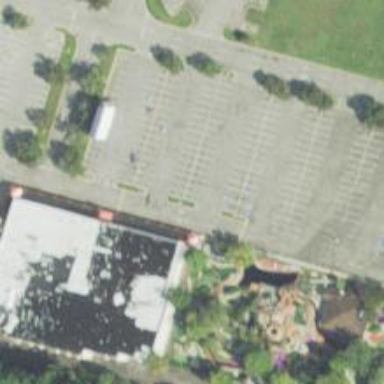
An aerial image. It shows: Miniature golf leisure land.